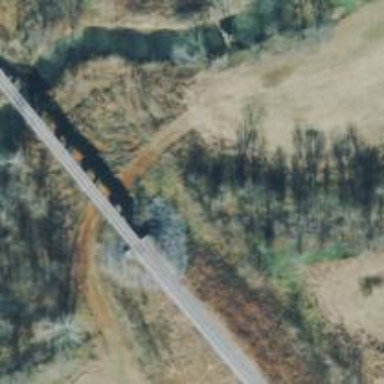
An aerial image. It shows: Beam bridge for railway spur service.